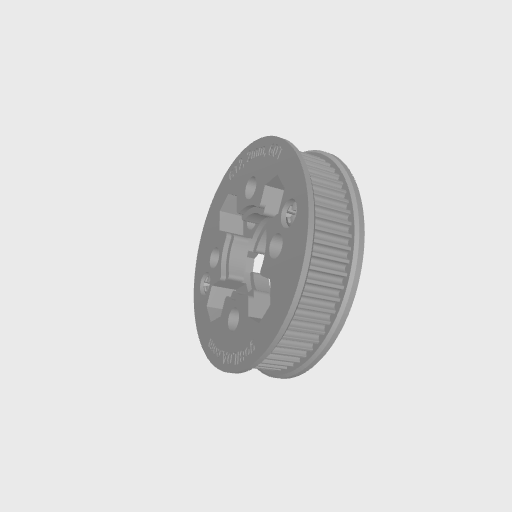
Part: Pulley2P14ID60T